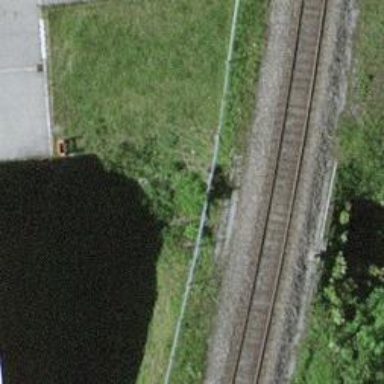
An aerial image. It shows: Retaining wall.